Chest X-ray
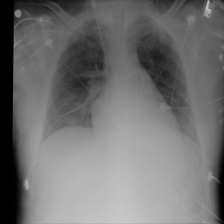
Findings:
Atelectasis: negative
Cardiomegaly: negative
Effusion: negative
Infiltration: positive
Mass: negative
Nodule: negative
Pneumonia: negative
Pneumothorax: negative
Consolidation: negative
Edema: negative
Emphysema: negative
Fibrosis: negative
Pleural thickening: negative
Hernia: negative